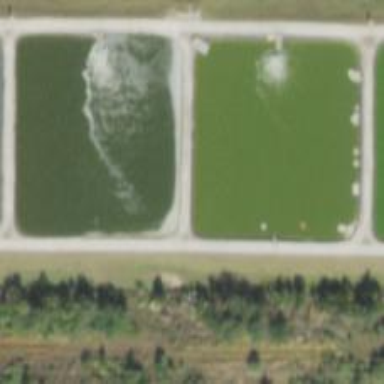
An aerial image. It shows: Image of wastewater.